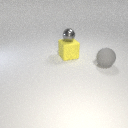
large yellow rubber cube below small gray metal sphere